Question: I have a VBA program which copies charts from Excel to Word.
Only later did I notice that the bar positions are not in the correct order.
How can we change the positions of the bars in a barchart?
Hope this picture below explains my problem.

I simply want to swap them. I tried to drag and all in Word, but it didn't work.
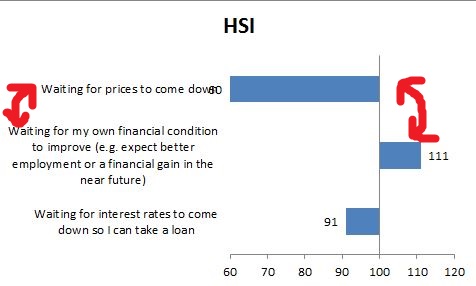
Answer: The order of the bars is governed by the order of the source data. You can't just drag the bars around. Instead, edit the chart source data and make the desired changes.
By default, the value at the top of the source data will be plotted closest to the X axis. Keep that in mind when re-ordering the data.

As mentioned in a comment, you can also edit the data source and change the order of several data series in a chart, .... BUT
- -